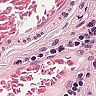
Metastatic tissue present: no